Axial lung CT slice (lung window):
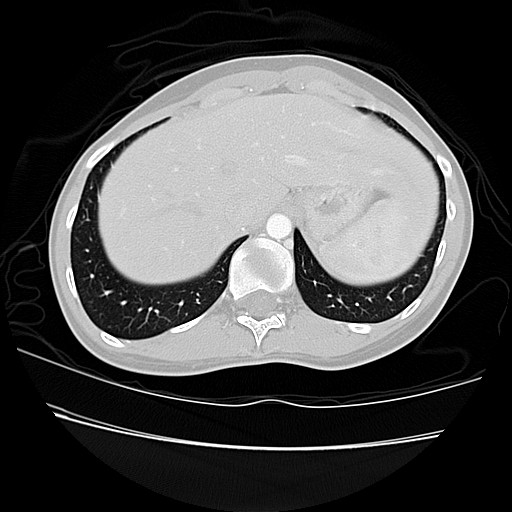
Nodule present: no